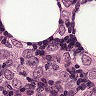
Metastatic tissue present: yes